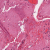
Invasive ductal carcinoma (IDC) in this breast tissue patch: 0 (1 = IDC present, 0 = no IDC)